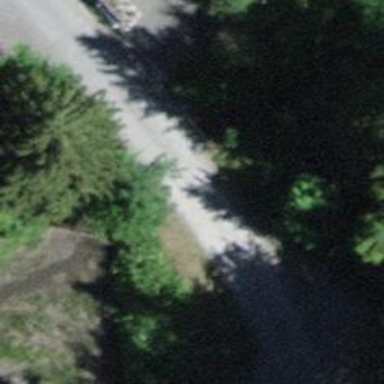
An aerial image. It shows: Well-maintained track road with grade 1 tracktype.